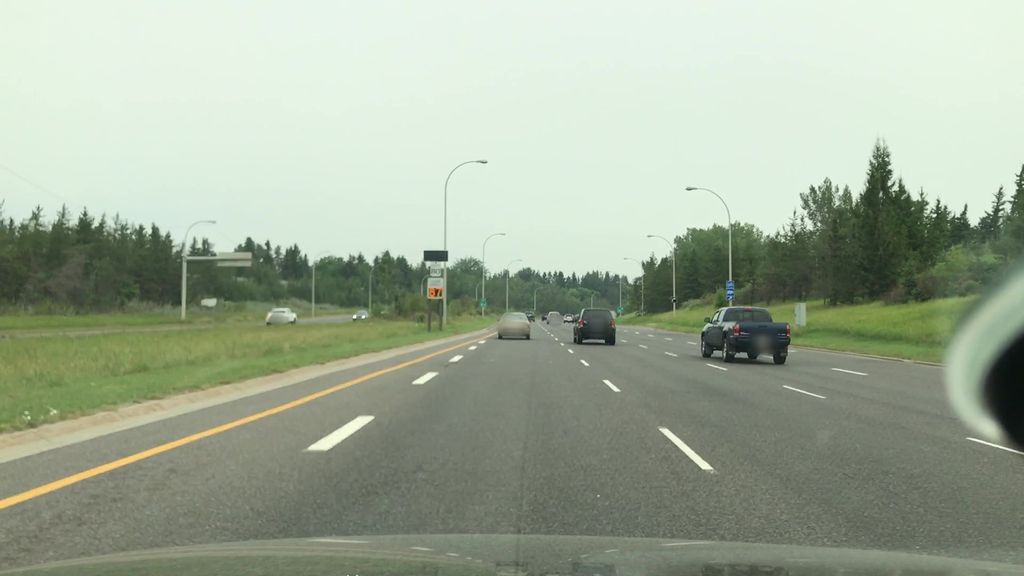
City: edmonton